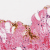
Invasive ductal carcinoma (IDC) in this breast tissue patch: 0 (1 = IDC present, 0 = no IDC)